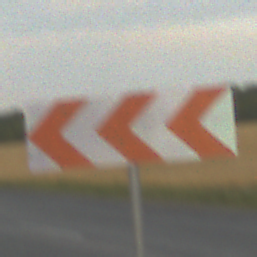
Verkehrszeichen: RichtungstafelnInKurvenGrossRechts
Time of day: SunriseSunset
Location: Outdoor (RoadRail)
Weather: PartlyCloudy
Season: NotSpecified
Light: Natural